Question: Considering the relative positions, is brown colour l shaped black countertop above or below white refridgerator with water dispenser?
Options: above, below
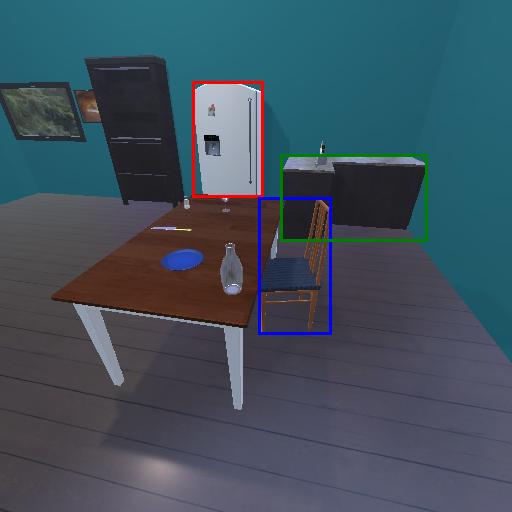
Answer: above